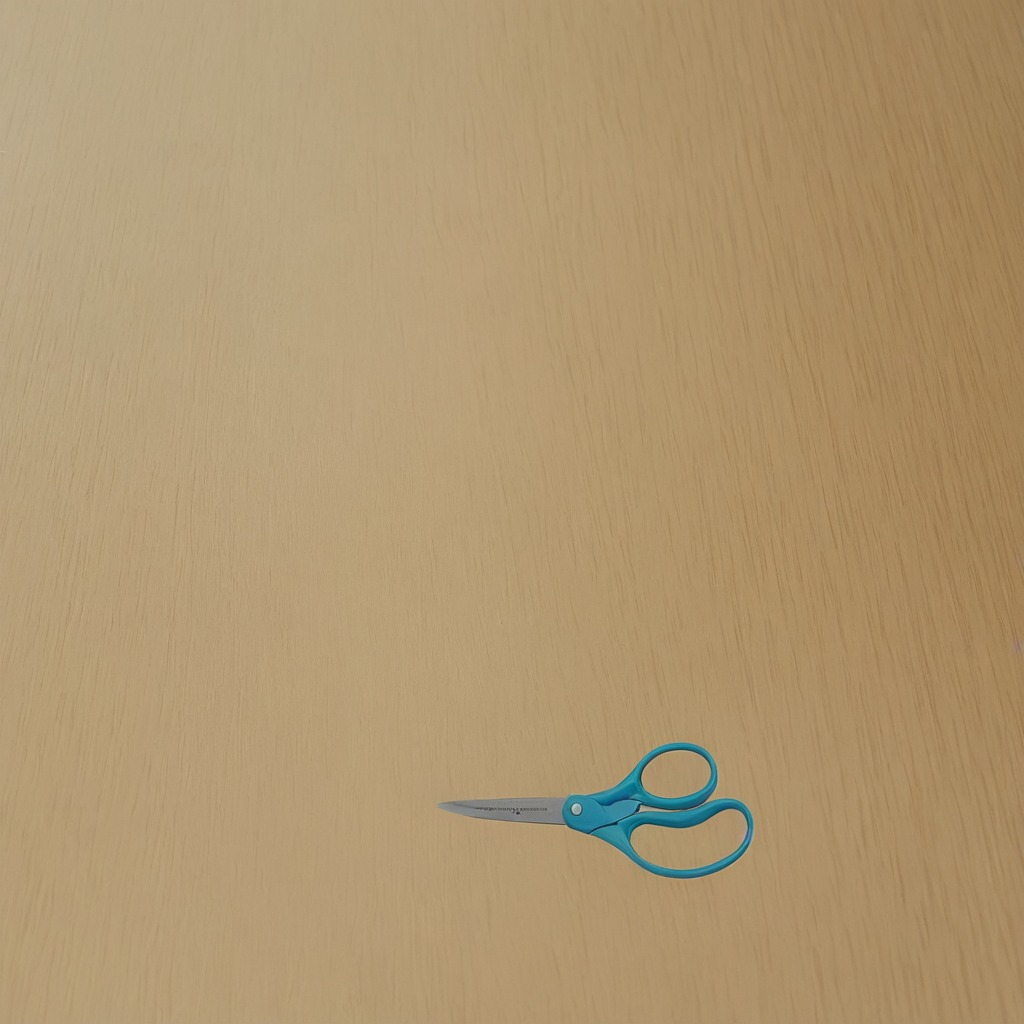
A scissor lying on the plywood surface in a paint workshop lit by afternoon window light.